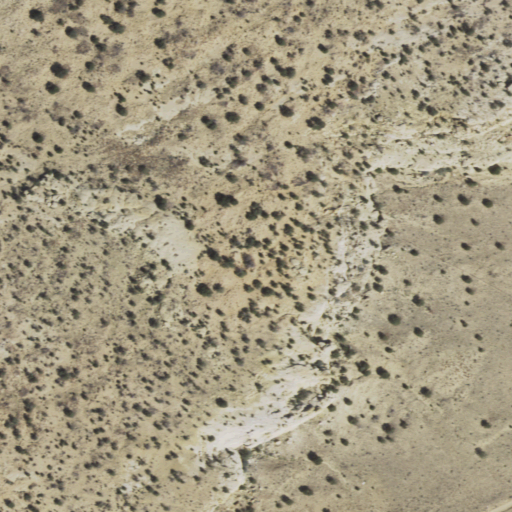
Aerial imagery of mountain in Arizona named Owl Spring Mesa containing shrub and grassland